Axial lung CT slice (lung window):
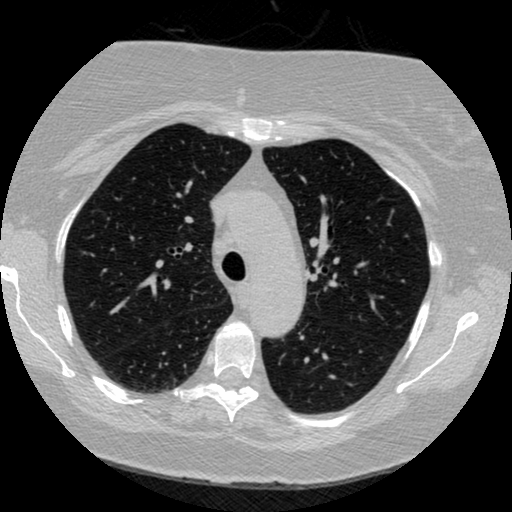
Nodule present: no